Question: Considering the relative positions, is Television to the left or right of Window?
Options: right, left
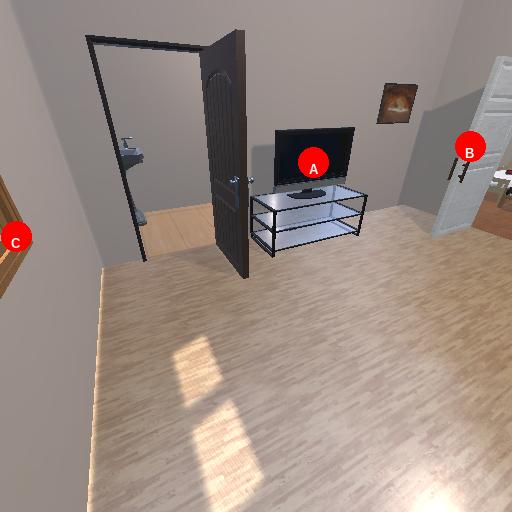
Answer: right